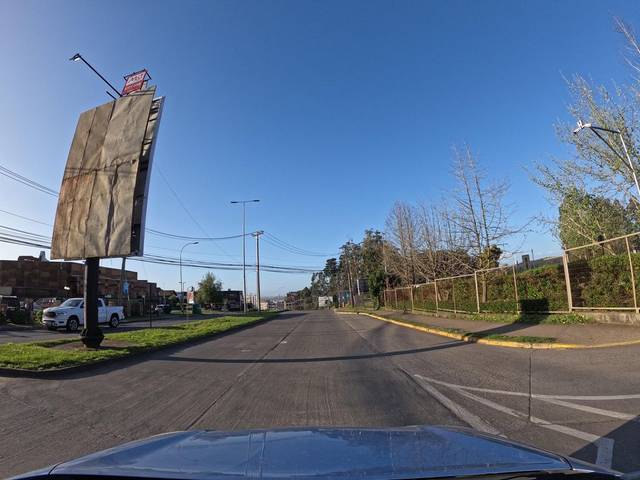
Region: Chile
Coordinates: -36.85, -73.093